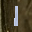
Label: 1